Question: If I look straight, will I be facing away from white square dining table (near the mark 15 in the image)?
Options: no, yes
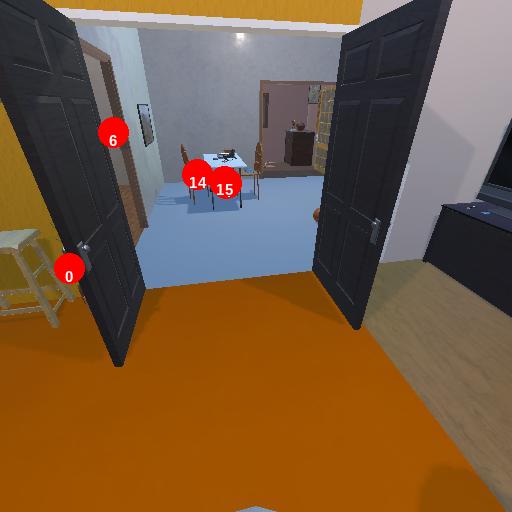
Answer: no